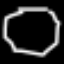
Label: octagon